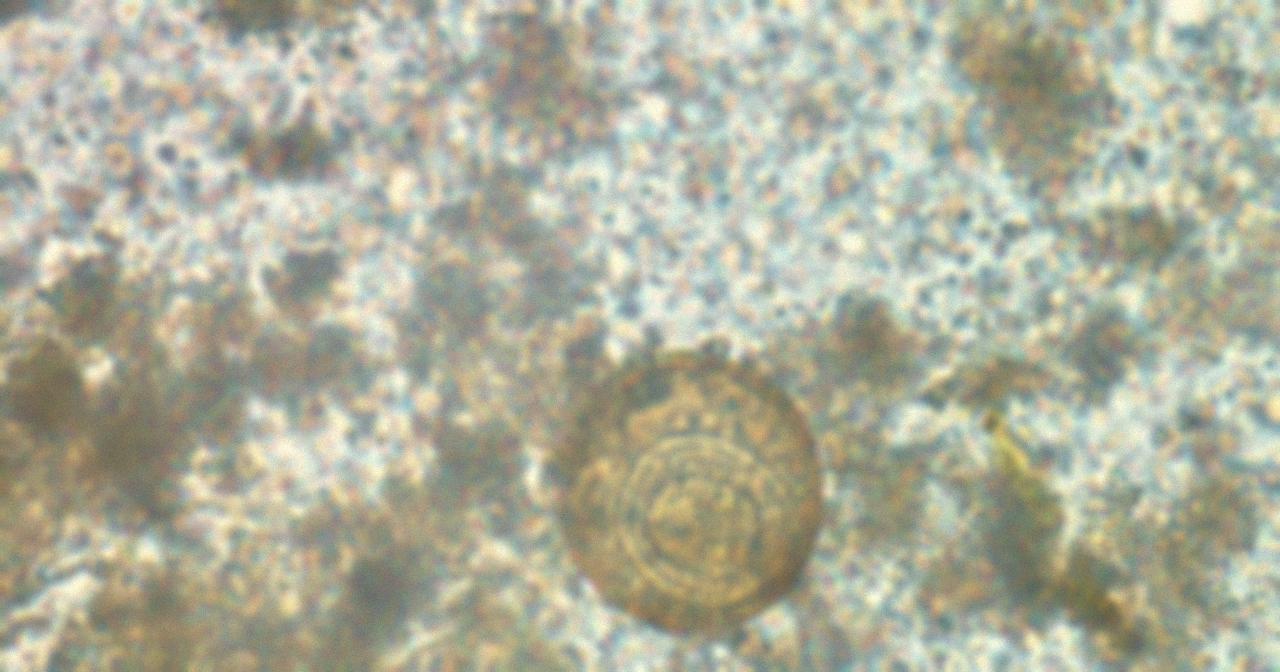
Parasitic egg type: Hymenolepis diminuta